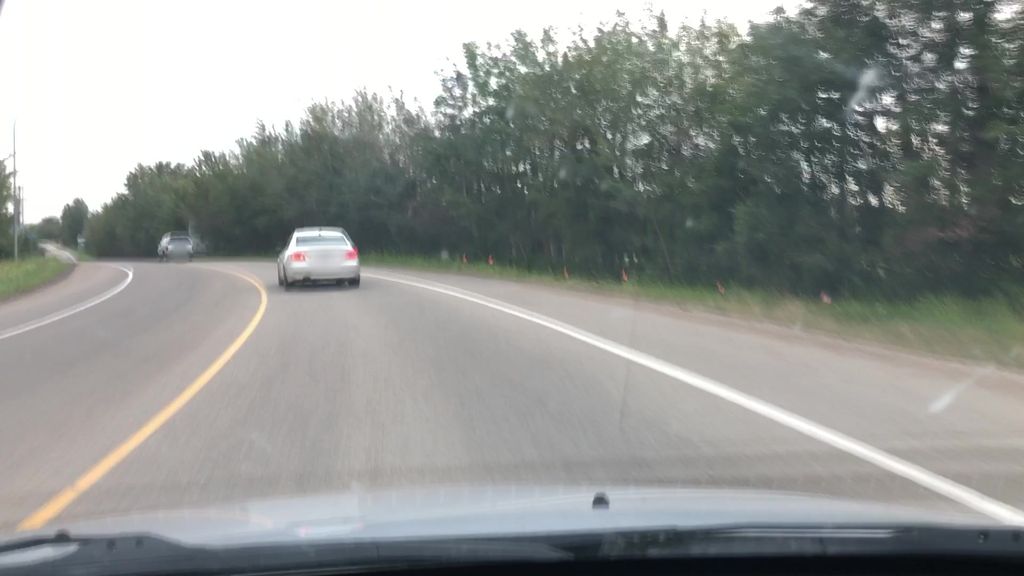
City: edmonton